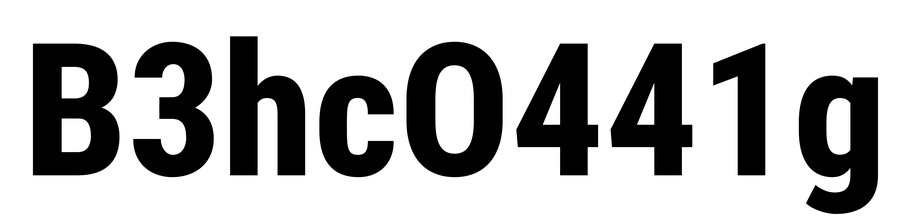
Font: Roboto_Condensed_ExtraBold